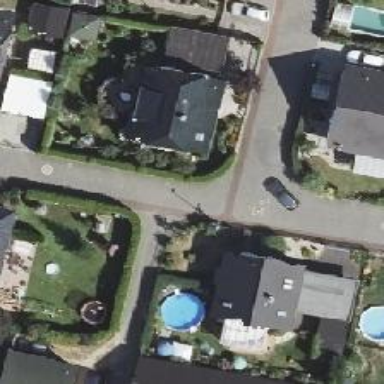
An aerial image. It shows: Living street.